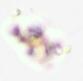
Label: Detritus